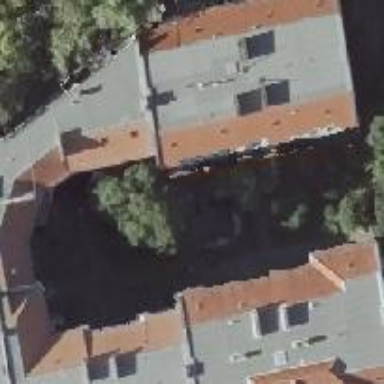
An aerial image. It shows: Apartments building with roof having double saltbox shape.